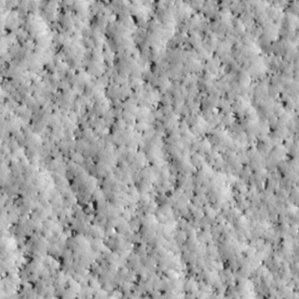
Label: non_frost